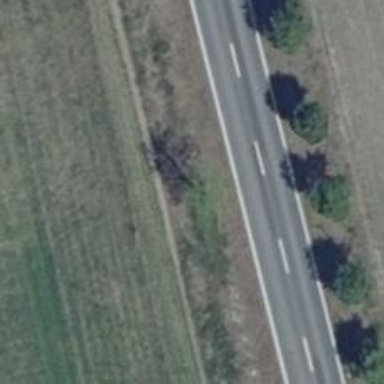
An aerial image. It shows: Row of deciduous broadleaved trees.